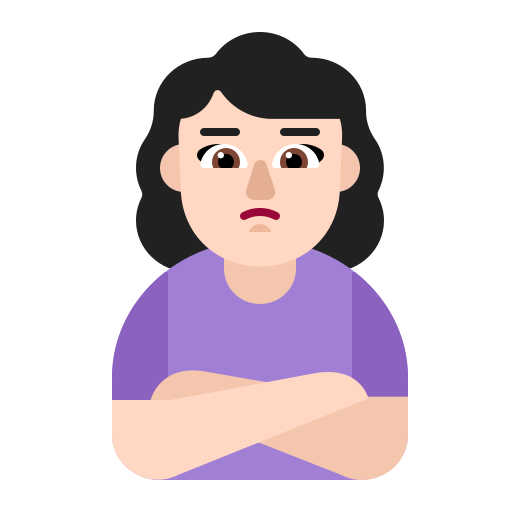
woman pouting flat light